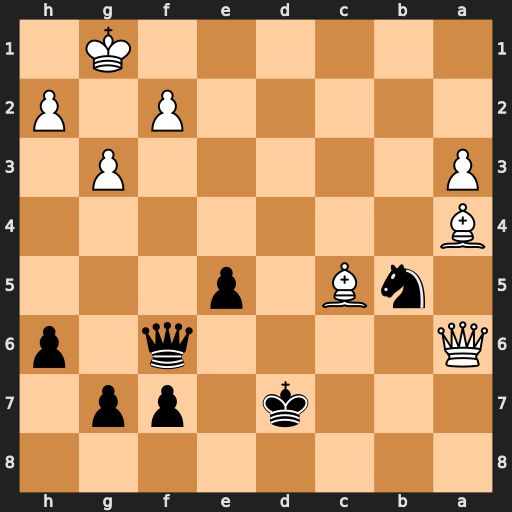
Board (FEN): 8/3k1pp1/Q4q1p/1nB1p3/B7/P5P1/5P1P/6K1
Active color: b
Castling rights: -
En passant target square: -
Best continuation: Qxa6 Bxb5+ Qxb5